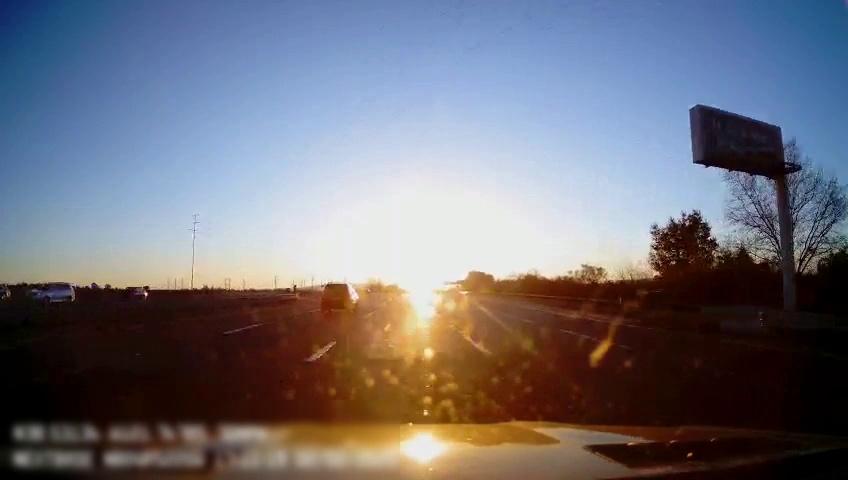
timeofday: Day
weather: Sunny
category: Drivable Space
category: Vehicles | SUV
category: Vehicles | SUV
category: Vehicles | SUV
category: Vehicles | SUV
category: Lanes | Alternate Lane
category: Lanes | Alternate Lane
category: Lanes | Current Lane
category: Lanes | Current Lane
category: Lanes | Alternate Lane
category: Lanes | Alternate Lane